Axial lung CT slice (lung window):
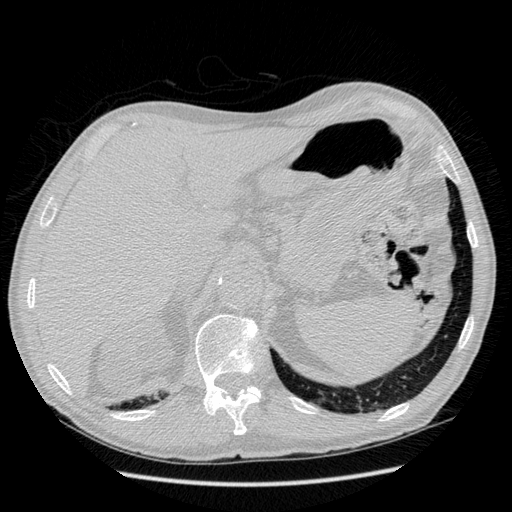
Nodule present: no